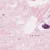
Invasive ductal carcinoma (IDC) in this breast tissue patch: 0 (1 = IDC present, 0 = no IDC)